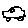
Label: car